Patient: sex M, age 55
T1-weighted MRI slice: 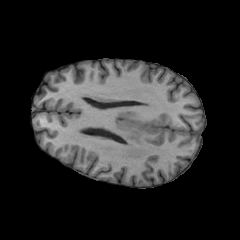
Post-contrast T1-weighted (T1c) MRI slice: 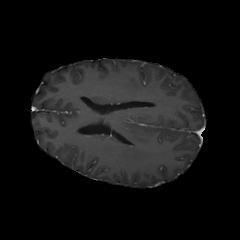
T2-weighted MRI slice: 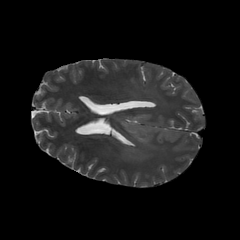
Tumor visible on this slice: yes
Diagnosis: Astrocytoma, IDH-wildtype
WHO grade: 2